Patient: sex F, age 43
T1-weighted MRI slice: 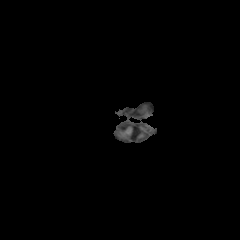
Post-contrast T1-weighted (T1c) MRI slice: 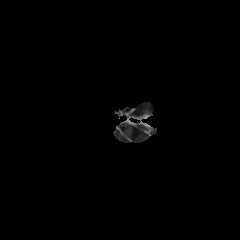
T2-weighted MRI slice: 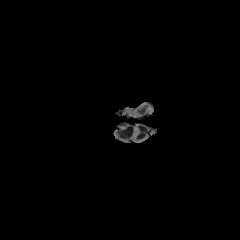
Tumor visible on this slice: no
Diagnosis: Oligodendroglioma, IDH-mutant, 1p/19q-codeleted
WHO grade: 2